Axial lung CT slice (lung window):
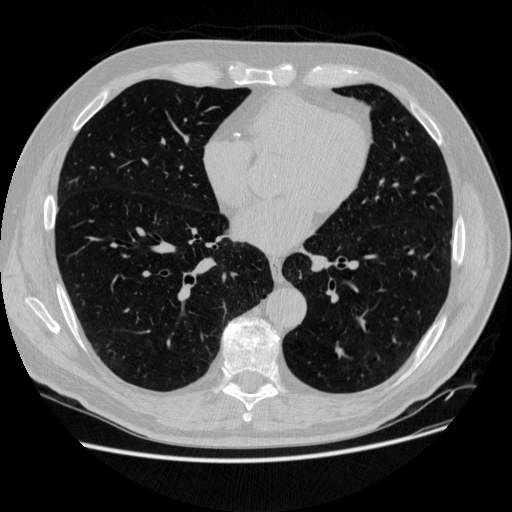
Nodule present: no